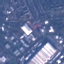
Label: Industrial